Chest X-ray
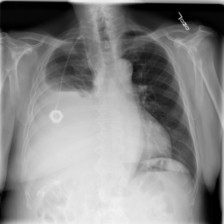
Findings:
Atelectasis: negative
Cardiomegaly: negative
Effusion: positive
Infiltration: negative
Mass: negative
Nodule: negative
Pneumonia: negative
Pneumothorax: negative
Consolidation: positive
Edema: negative
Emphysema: negative
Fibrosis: negative
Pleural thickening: negative
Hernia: negative